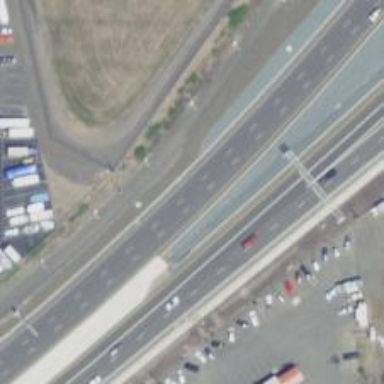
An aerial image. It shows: Trunk highway with expressway features.